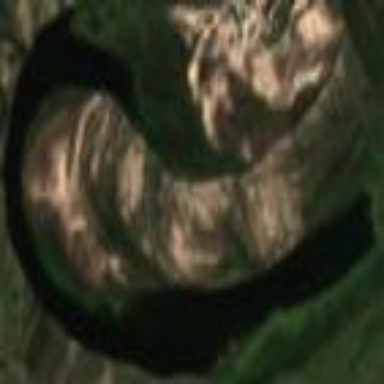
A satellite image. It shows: Oxbow water feature in nature.